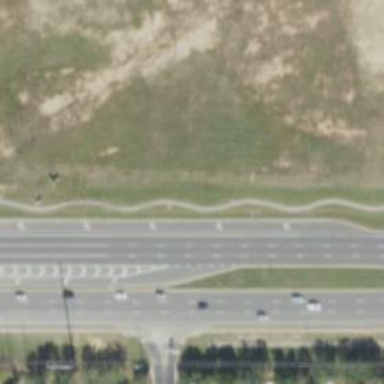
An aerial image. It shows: Asphalt road classified as trunk highway.